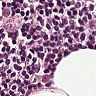
Metastatic tissue present: yes